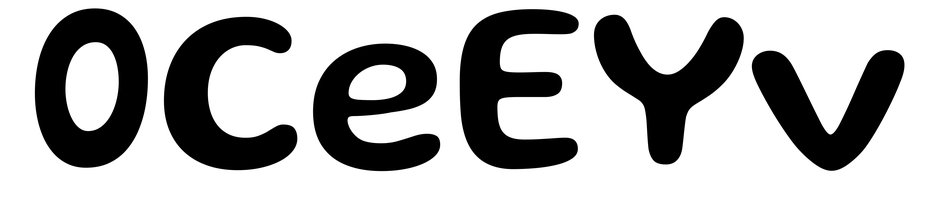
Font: Gluten_Medium